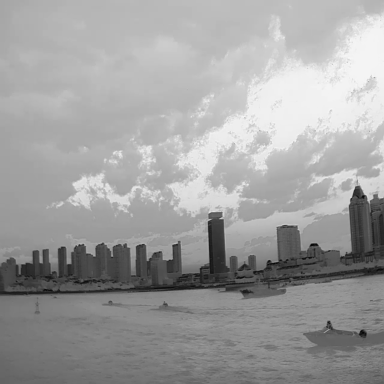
There are three canoes in the infrared image.